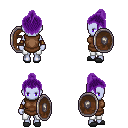
a pixel art fantasy rpg character, female body template, dark elf, purple skin, brown tunic, white pants, purple short topknot hairstyle, cloth bracers, gray slippers, shield, four views (front, back, left, right), 2x2 character sprite sheet, small pixel art, hard edges, no anti-aliasing